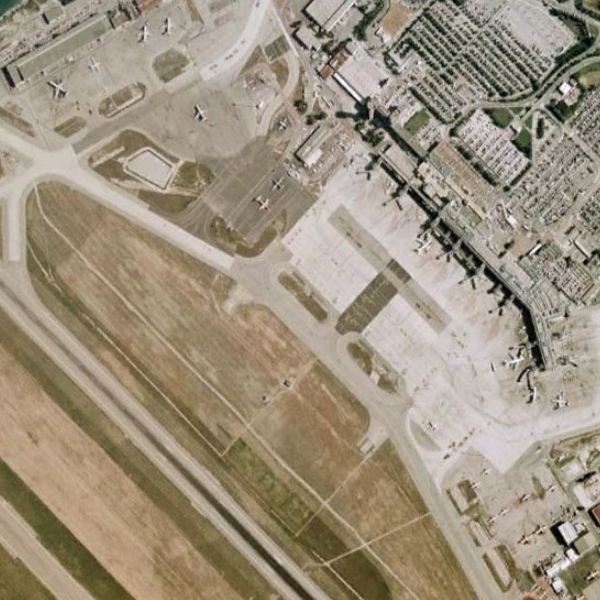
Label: Airport